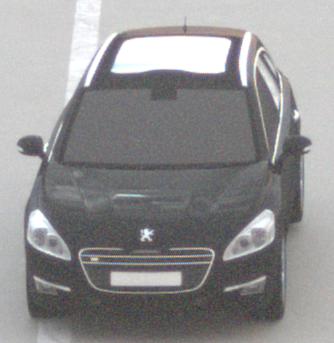
Make: Peugeot
Model: 508 SW 120 VTi
Detailed model: 508 (I) SW
Model produced from: 2011/03
Model produced until: 2014/05
Doors: 5
Color: black
Road condition: dry road
Daytime: night
Contrast: low contrast